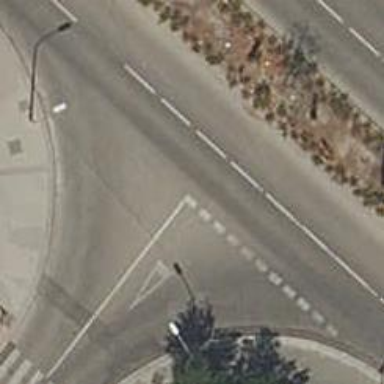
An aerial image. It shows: Residential road with asphalt surface. There are sidewalks on both sides of the road.